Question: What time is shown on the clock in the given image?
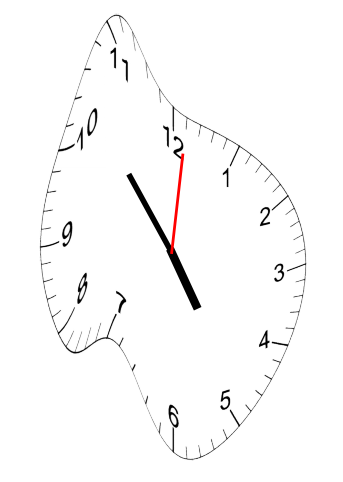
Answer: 04:53:01